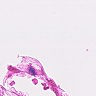
Metastatic tissue present: no